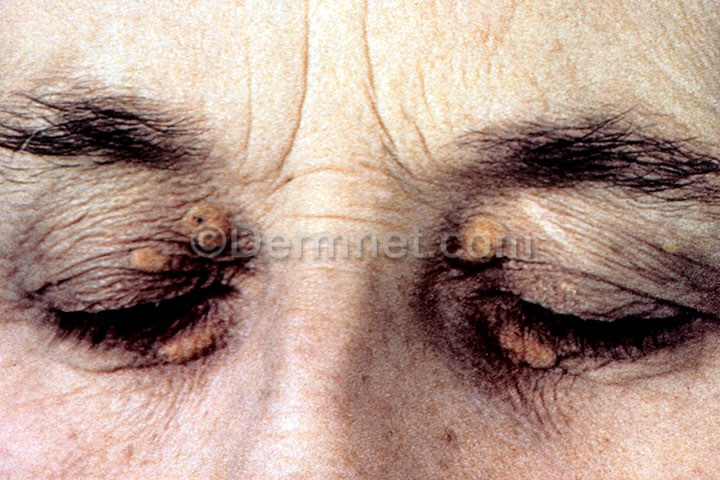
Disease: Systemic Disease